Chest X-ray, PA view. Patient: 59 years old, sex M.
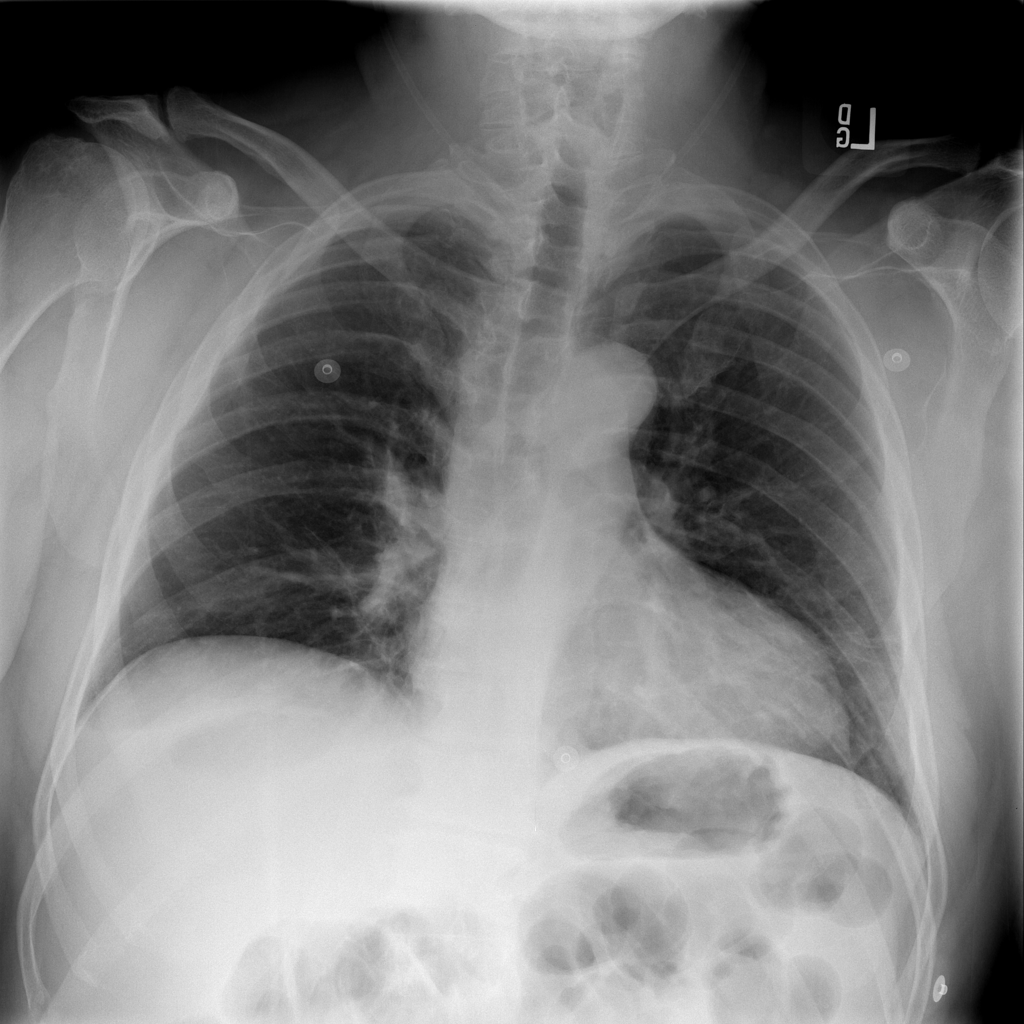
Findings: Atelectasis